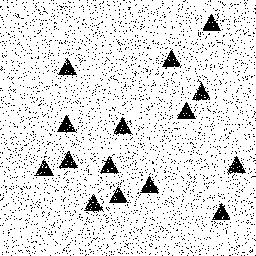
Squares: 0
Triangles: 15
Stars: 0
Total shapes: 15